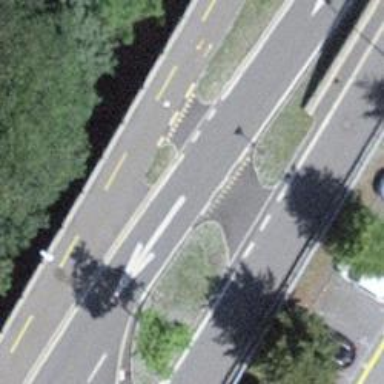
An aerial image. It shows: Cycleway.